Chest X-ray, PA view. Patient: 48 years old, sex F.
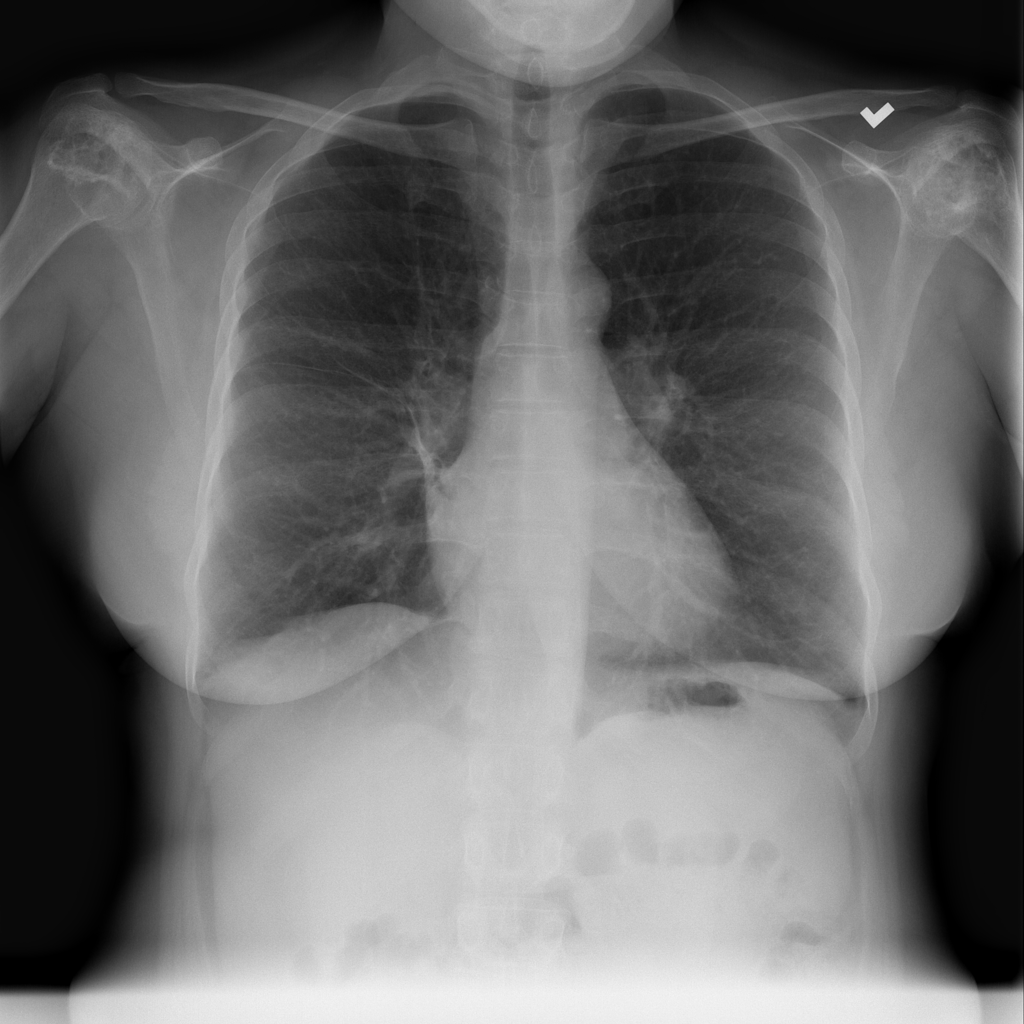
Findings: Infiltration